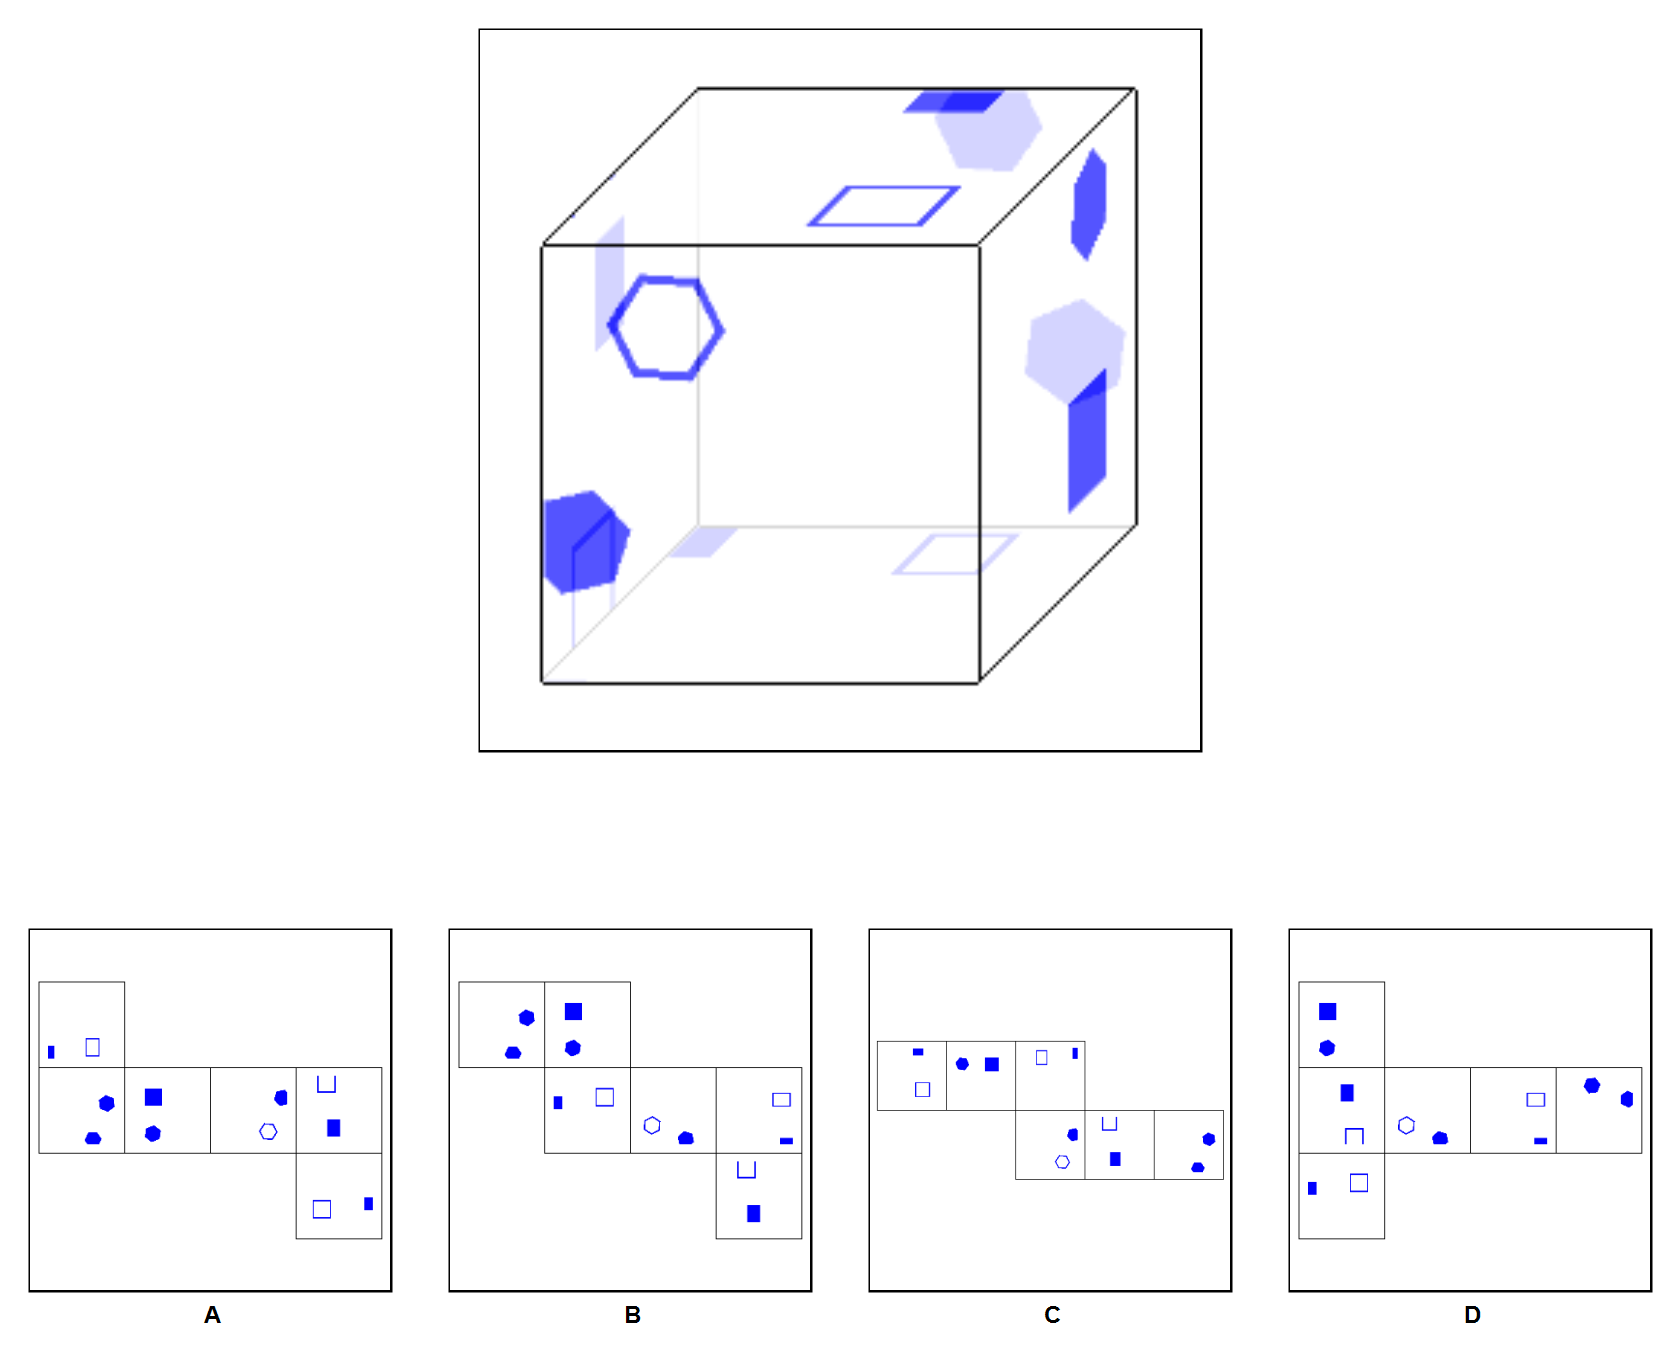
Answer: D